Question: I have a 'UIView' that gets added to my 'UITableView'.view as a subview. It looks great and works fine, but when I scroll on my 'UITableView', the subview gets chopped up and disappears but only part of it (mostly the part that scrolls off). I can get it to come back on by calling:
'''
[self.view bringSubviewToFront:self.myView];
'''
but I'd rather not have to call this whenever the 'UITableView' scrolls. Is there something I'm doing wrong? Thanks in advance.

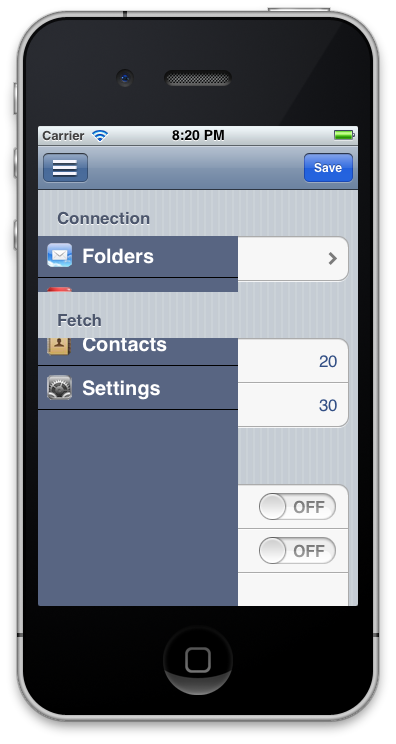
Answer: Try this ..
'''
-(UITableViewCell *) tableView:(UITableView *)tableView cellForRowAtIndexPath:(NSIndexPath *)indexPath{
static NSString *CellIdentifier = @"CellIdentifier";
UITableViewCell *cell = [tableView dequeueReusableCellWithIdentifier:CellIdentifier];
if (cell == nil) {
cell = [[[UITableViewCell alloc] initWithFrame:CGRectZero reuseIdentifier:nil] autorelease];
}
}
'''